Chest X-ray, AP view. Patient: 21 years old, sex M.
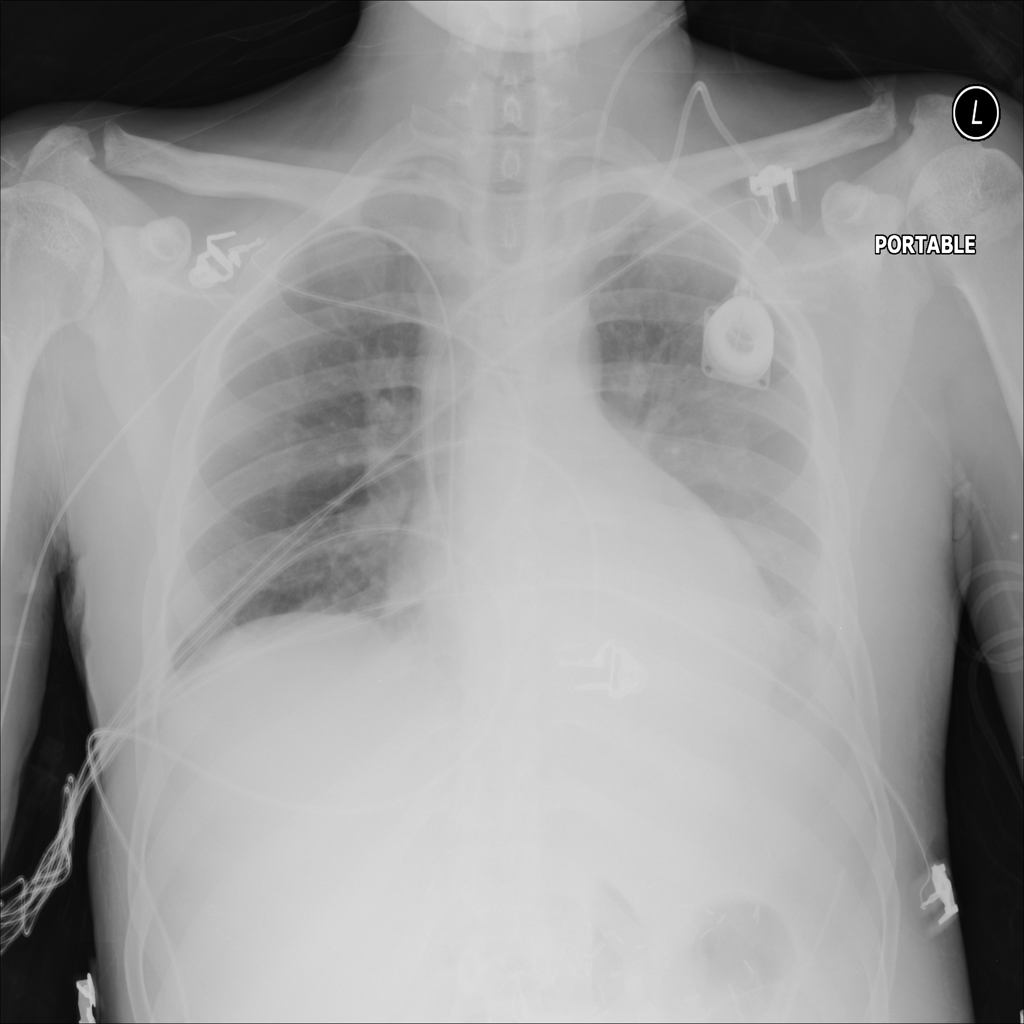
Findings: No Finding